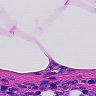
Metastatic tissue present: no